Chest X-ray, AP view. Patient: 29 years old, sex F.
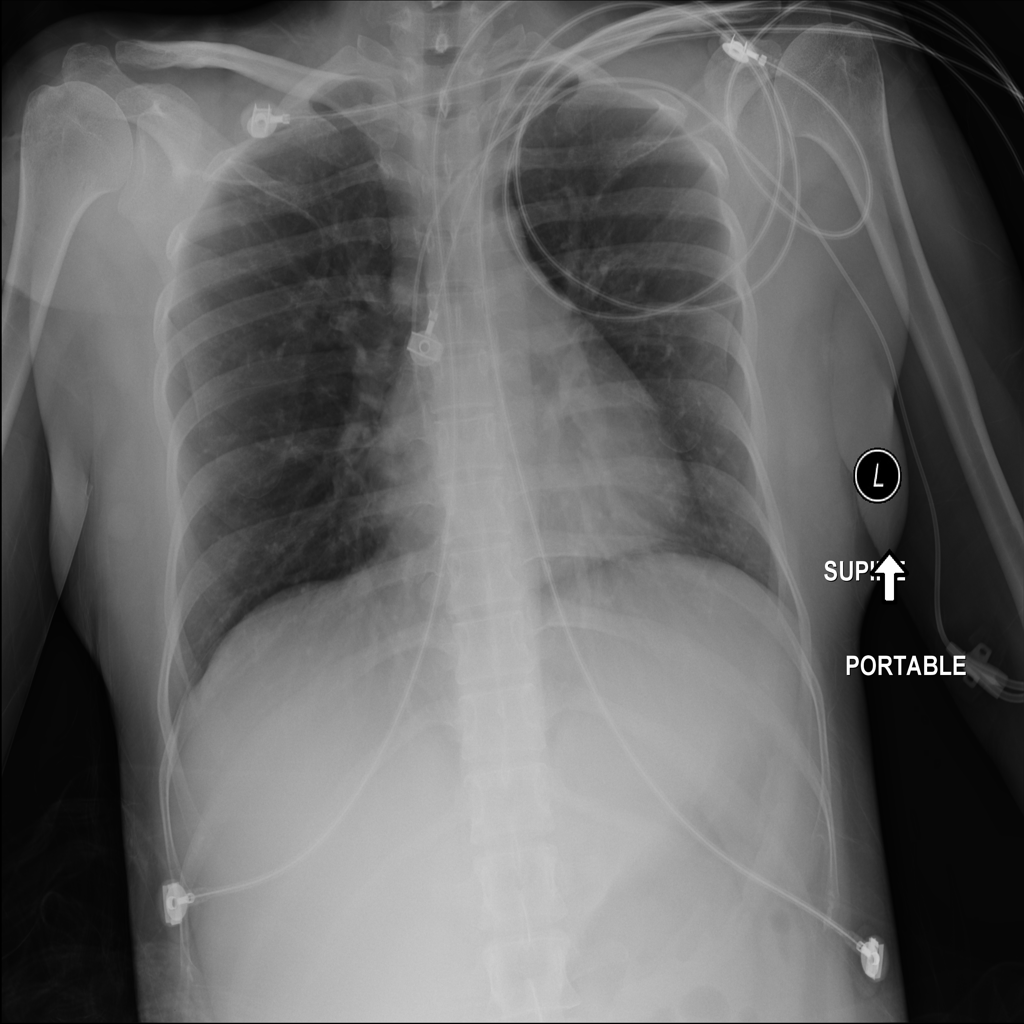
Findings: Infiltration